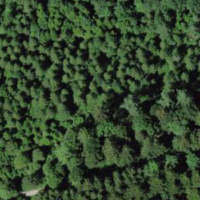
EUNIS habitat code: 43
Species observed at this site:
Syrphus ribesii